Interaction volume radius: 10 \u00c5
Interaction volume height: 30 \u00c5
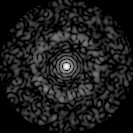
Disorder parameter: 0.8429